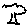
Label: tree